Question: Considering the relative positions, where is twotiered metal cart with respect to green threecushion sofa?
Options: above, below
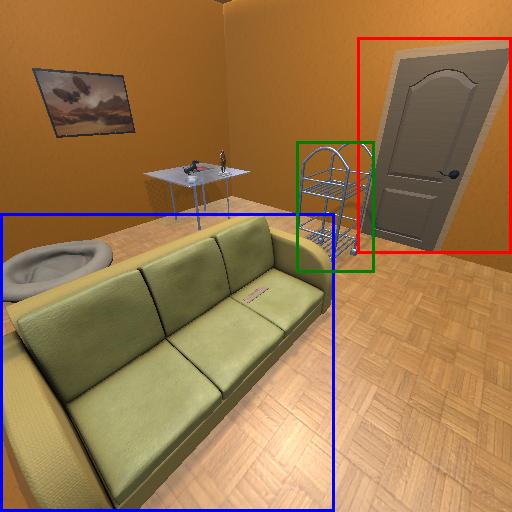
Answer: above